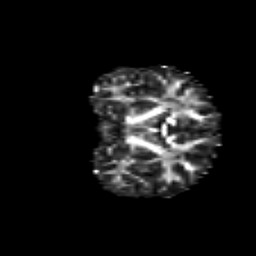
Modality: FA
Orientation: coronal
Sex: female
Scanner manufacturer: siemens
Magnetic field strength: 3 T
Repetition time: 5 s
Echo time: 0.071 s